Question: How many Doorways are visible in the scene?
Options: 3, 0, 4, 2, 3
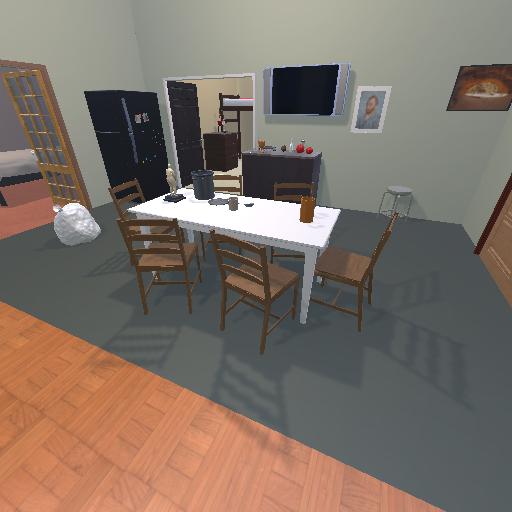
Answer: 3